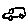
Label: car